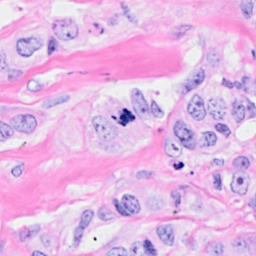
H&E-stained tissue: Breast